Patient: sex M, age 31
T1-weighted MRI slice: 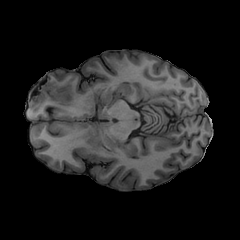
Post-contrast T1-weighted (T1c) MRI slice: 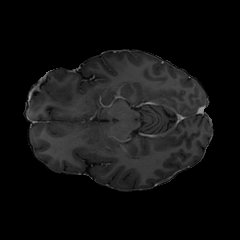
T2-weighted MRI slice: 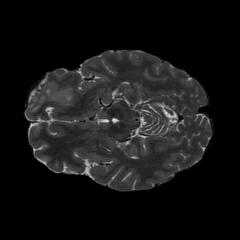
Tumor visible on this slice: yes
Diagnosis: Astrocytoma, IDH-mutant
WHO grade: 2